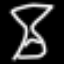
Label: hourglass